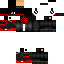
A female human skin with dark skin, wearing brown bald dressed in a red hoodie and red pants, featuring a closed mouth.